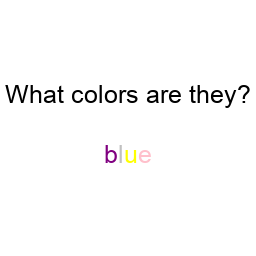
Color: purple, silver, yellow, pink
Color name shown: blue
Background color: white
Question text color: black